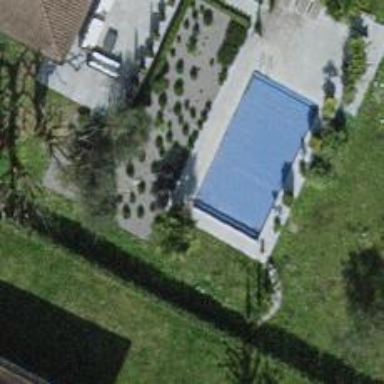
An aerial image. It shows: Swimming pool located in leisure land.